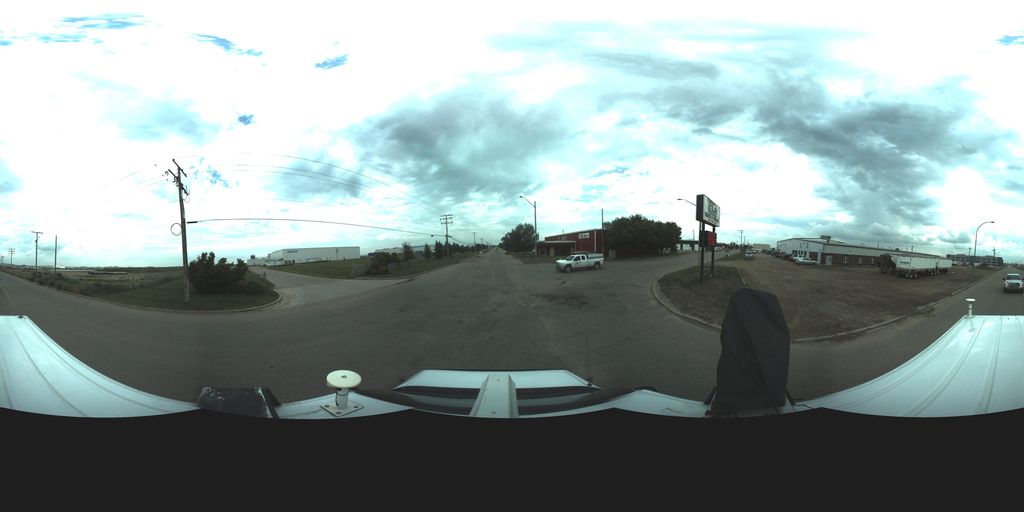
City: saskatoon